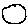
Label: circle